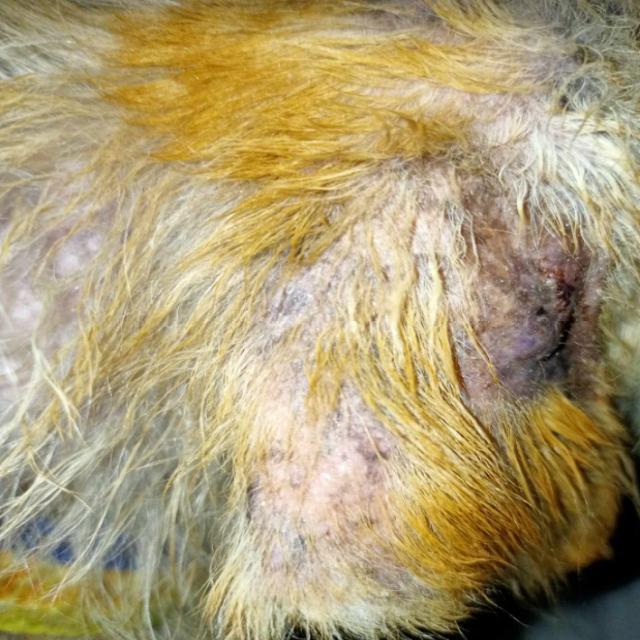
Canine demodicosis (Demodex mange) — caused by Demodex canis mites. Presents with alopecia, follicular papules, pustules, and comedones. Often localized on face and forelimbs.